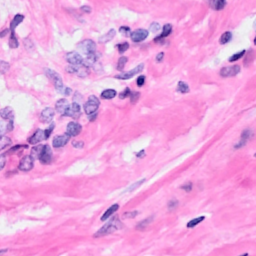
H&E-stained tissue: Breast